Question: I'm new to SQL. I want to select all "A-No" rows related to "Tokyo". The table and the desired outcome is at the picture. If a row contains Tokyo, then i need to list all related "No" rows. I have two "Tokyo" value but i need to list 6 rows according to the "A-No" column.
Picture: <URL>

<URL>
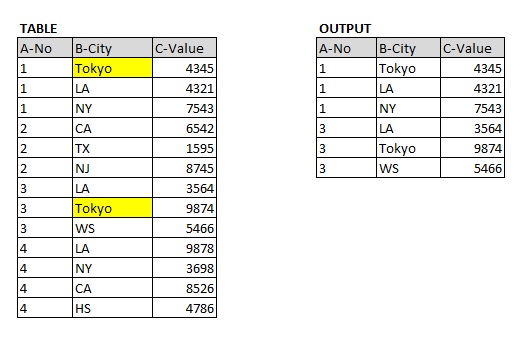
Answer: You can use 'in' or 'exists':
'''
select t.*
from t
where t.a_no in (select t2.a_no from t t2 where t2.b_city = 'Tokyo');
'''